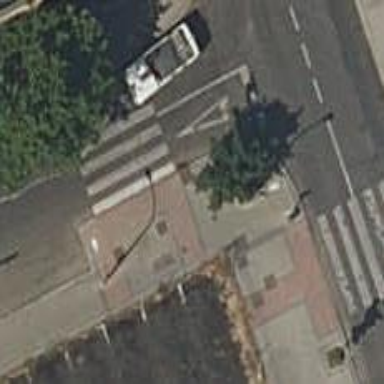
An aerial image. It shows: Uncontrolled zebra crossing on the road.